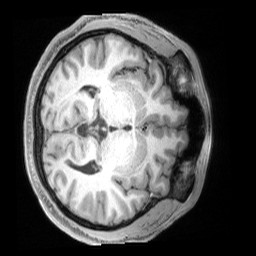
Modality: T1w
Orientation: axial
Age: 38
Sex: male
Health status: ill
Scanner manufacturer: siemens
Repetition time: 2.4 s
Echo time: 0.00231 s